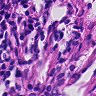
Metastatic tissue present: no